Question: Hi I would like to ask if you guys encountered how to create
a circular shiny gradient for a modal overlay. The effect is causing viewer to be more aware and focus on the modal. That is why i like it to be used.

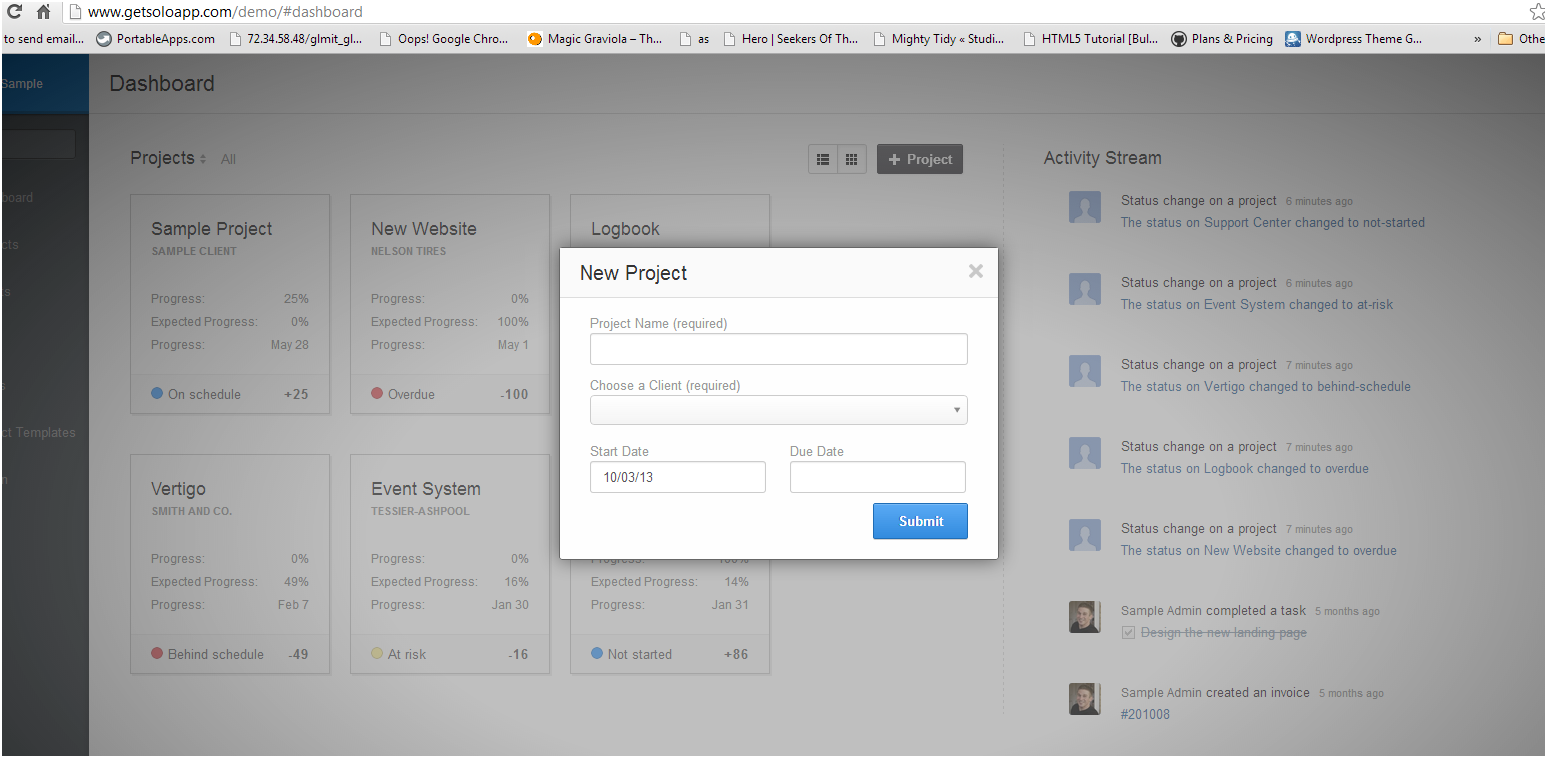
Answer: You can use gradient editor at: <URL> . select radial Orientation. edit color as desired and add the style to modal-backdrop class as below:
'''
.modal-backdrop {
background: rgb(181,189,200); /* Old browsers */
/* IE9 SVG, needs conditional override of 'filter' to 'none' */
background: url(data:image/svg+xml;base64,PD94bWwgdmVyc2lvbj0iMS4wIiA/Pgo8c3ZnIHhtbG5zPSJodHRwOi8vd3d3LnczLm9yZy8yMDAwL3N2ZyIgd2lkdGg9IjEwMCUiIGhlaWdodD0iMTAwJSIgdmlld0JveD0iMCAwIDEgMSIgcHJlc2VydmVBc3BlY3RSYXRpbz0ibm9uZSI+CiAgPHJhZGlhbEdyYWRpZW50IGlkPSJncmFkLXVjZ2ctZ2VuZXJhdGVkIiBncmFkaWVudFVuaXRzPSJ1c2VyU3BhY2VPblVzZSIgY3g9IjUwJSIgY3k9IjUwJSIgcj0iNzUlIj4KICAgIDxzdG9wIG9mZnNldD0iMCUiIHN0b3AtY29sb3I9IiNiNWJkYzgiIHN0b3Atb3BhY2l0eT0iMSIvPgogICAgPHN0b3Agb2Zmc2V0PSIzNiUiIHN0b3AtY29sb3I9IiM4MjhjOTUiIHN0b3Atb3BhY2l0eT0iMSIvPgogICAgPHN0b3Agb2Zmc2V0PSIxMDAlIiBzdG9wLWNvbG9yPSIjMjgzNDNiIiBzdG9wLW9wYWNpdHk9IjEiLz4KICA8L3JhZGlhbEdyYWRpZW50PgogIDxyZWN0IHg9Ii01MCIgeT0iLTUwIiB3aWR0aD0iMTAxIiBoZWlnaHQ9IjEwMSIgZmlsbD0idXJsKCNncmFkLXVjZ2ctZ2VuZXJhdGVkKSIgLz4KPC9zdmc+);
background: -moz-radial-gradient(center, ellipse cover, rgba(181,189,200,1) 0%, rgba(130,140,149,1) 36%, rgba(40,52,59,1) 100%); /* FF3.6+ */
background: -webkit-gradient(radial, center center, 0px, center center, 100%, color-stop(0%,rgba(181,189,200,1)), color-stop(36%,rgba(130,140,149,1)), color-stop(100%,rgba(40,52,59,1))); /* Chrome,Safari4+ */
background: -webkit-radial-gradient(center, ellipse cover, rgba(181,189,200,1) 0%,rgba(130,140,149,1) 36%,rgba(40,52,59,1) 100%); /* Chrome10+,Safari5.1+ */
background: -o-radial-gradient(center, ellipse cover, rgba(181,189,200,1) 0%,rgba(130,140,149,1) 36%,rgba(40,52,59,1) 100%); /* Opera 12+ */
background: -ms-radial-gradient(center, ellipse cover, rgba(181,189,200,1) 0%,rgba(130,140,149,1) 36%,rgba(40,52,59,1) 100%); /* IE10+ */
background: radial-gradient(ellipse at center, rgba(181,189,200,1) 0%,rgba(130,140,149,1) 36%,rgba(40,52,59,1) 100%); /* W3C */
filter: progid:DXImageTransform.Microsoft.gradient( startColorstr='#b5bdc8', endColorstr='#28343b',GradientType=1 ); /* IE6-8 fallback on horizontal gradient */
}
'''
Also, give box shadow <URL> to '.modal' class if needed.
'''
.modal {
-webkit-box-shadow: 0px 0px 10px 5px rgba(0, 0, 0, .8);
-moz-box-shadow: 0px 0px 10px 5px rgba(0, 0, 0, .8);
box-shadow: 0px 0px 10px 5px rgba(0, 0, 0, .8);
}
'''